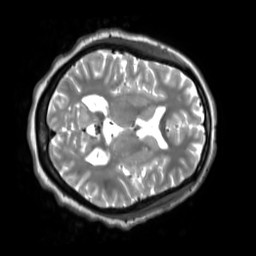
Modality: T2w
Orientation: axial
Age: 52
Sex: female
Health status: ill
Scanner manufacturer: siemens
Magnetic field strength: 3 T
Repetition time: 2.8 s
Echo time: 0.326 s